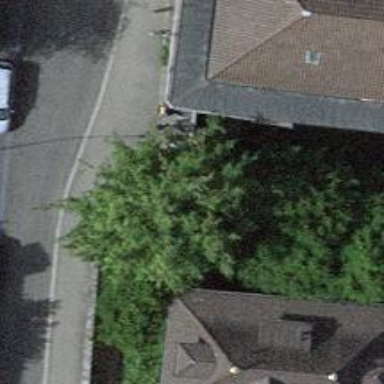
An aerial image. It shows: Bicycle parking area with wall loops for securing bikes.